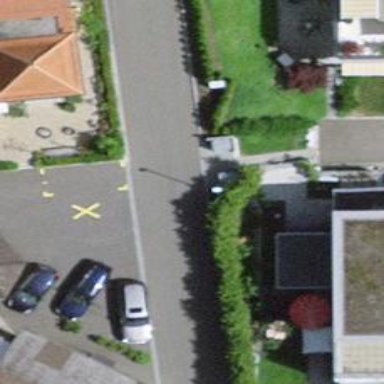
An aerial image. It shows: Public transport stop position.